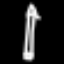
Label: pencil